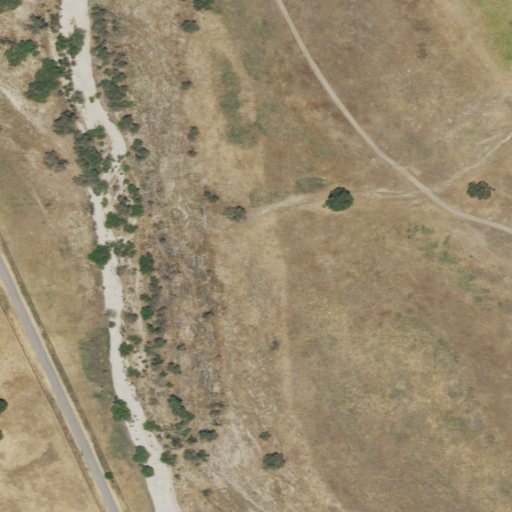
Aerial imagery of valley in California named Sheep Camp Canyon containing grassland, herbaceous wetlands, cultivated crops, open water, and open development